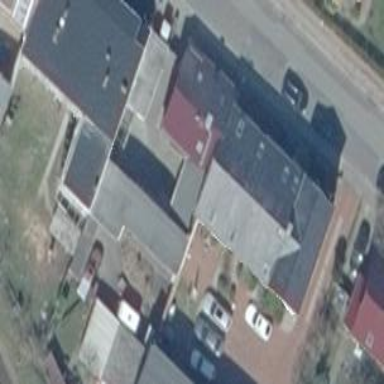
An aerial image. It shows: Gabled building with roof made of roof tiles.